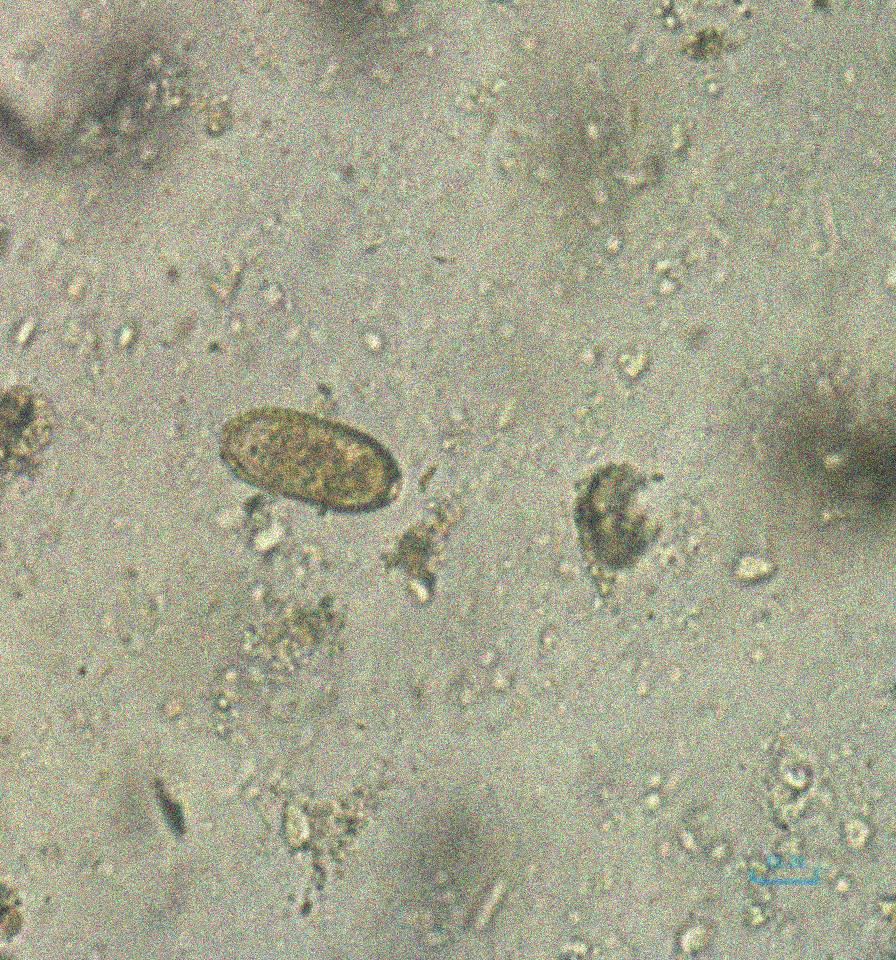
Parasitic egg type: Capillaria philippinensis